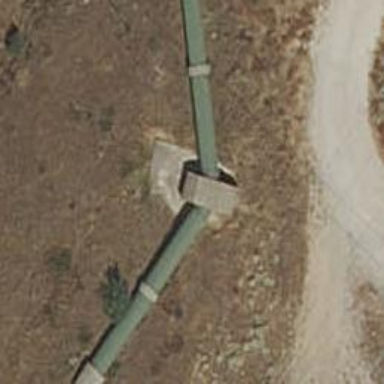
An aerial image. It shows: Man-made water pipeline.